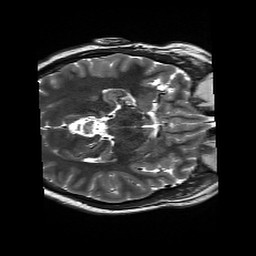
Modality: T2w
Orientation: axial
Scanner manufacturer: siemens
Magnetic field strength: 3 T
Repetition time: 13.52 s
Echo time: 0.088 s